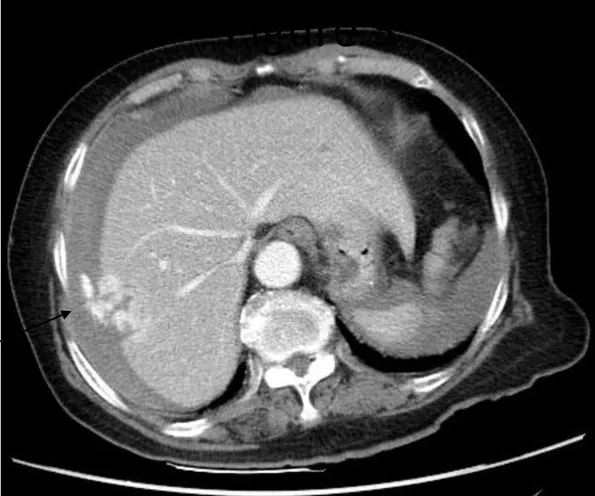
Enhanced CT scan showed a ruptured irregular liver mass. Enhanced CT scan showed a ruptured irregular liver mass (balck arrow) with prominent enhancement at the liver surface inducing contrast leakage into the right subphrenic space.
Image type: radiology (ct)